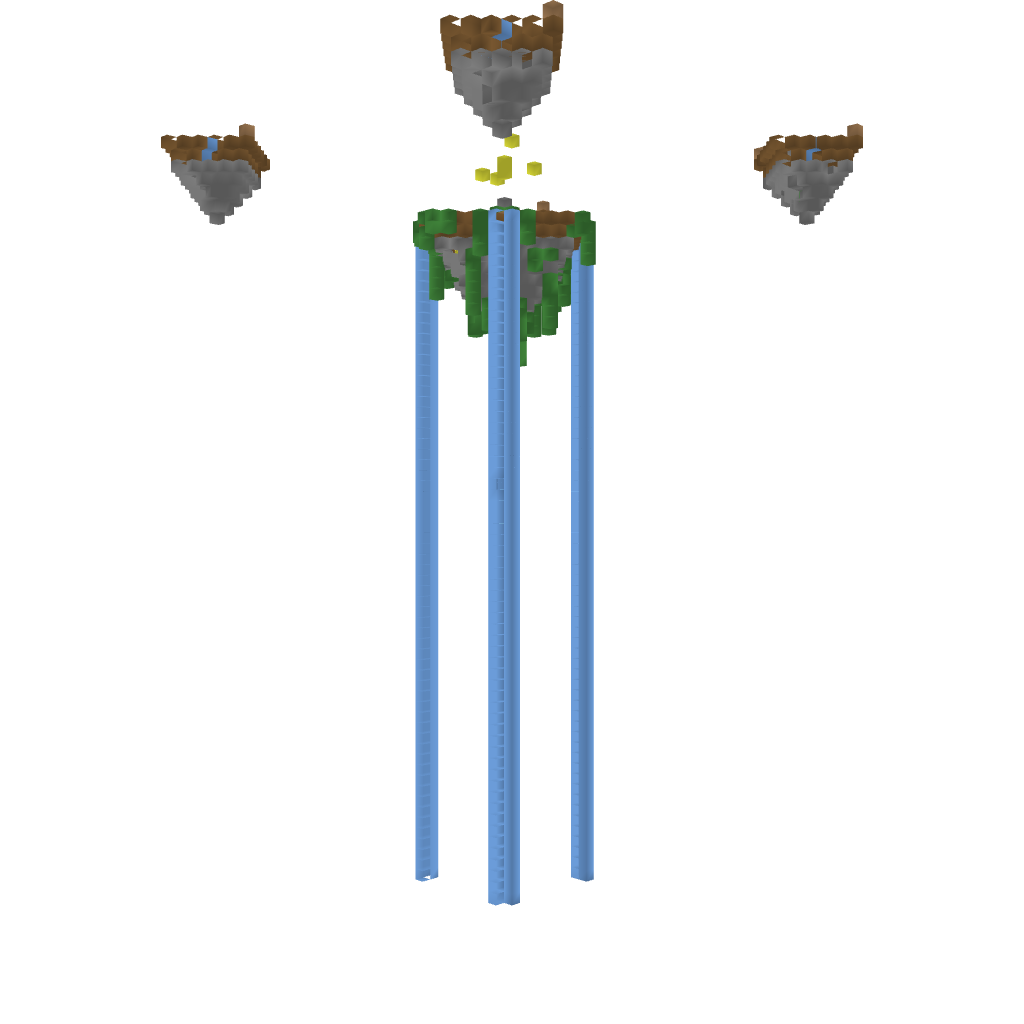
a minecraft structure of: SkyWars 4/4 bad low quality